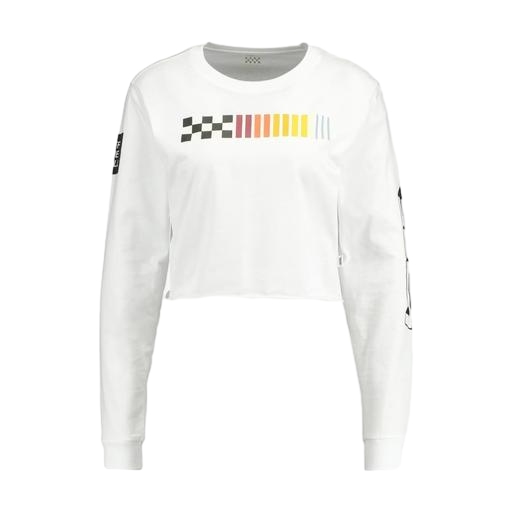
white graphic long-sleeve tee, multicolor graphic long-sleeve tee, ls tee, white background